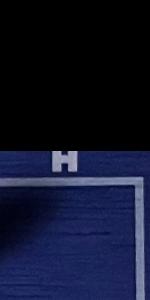
Label: Empty